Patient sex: F
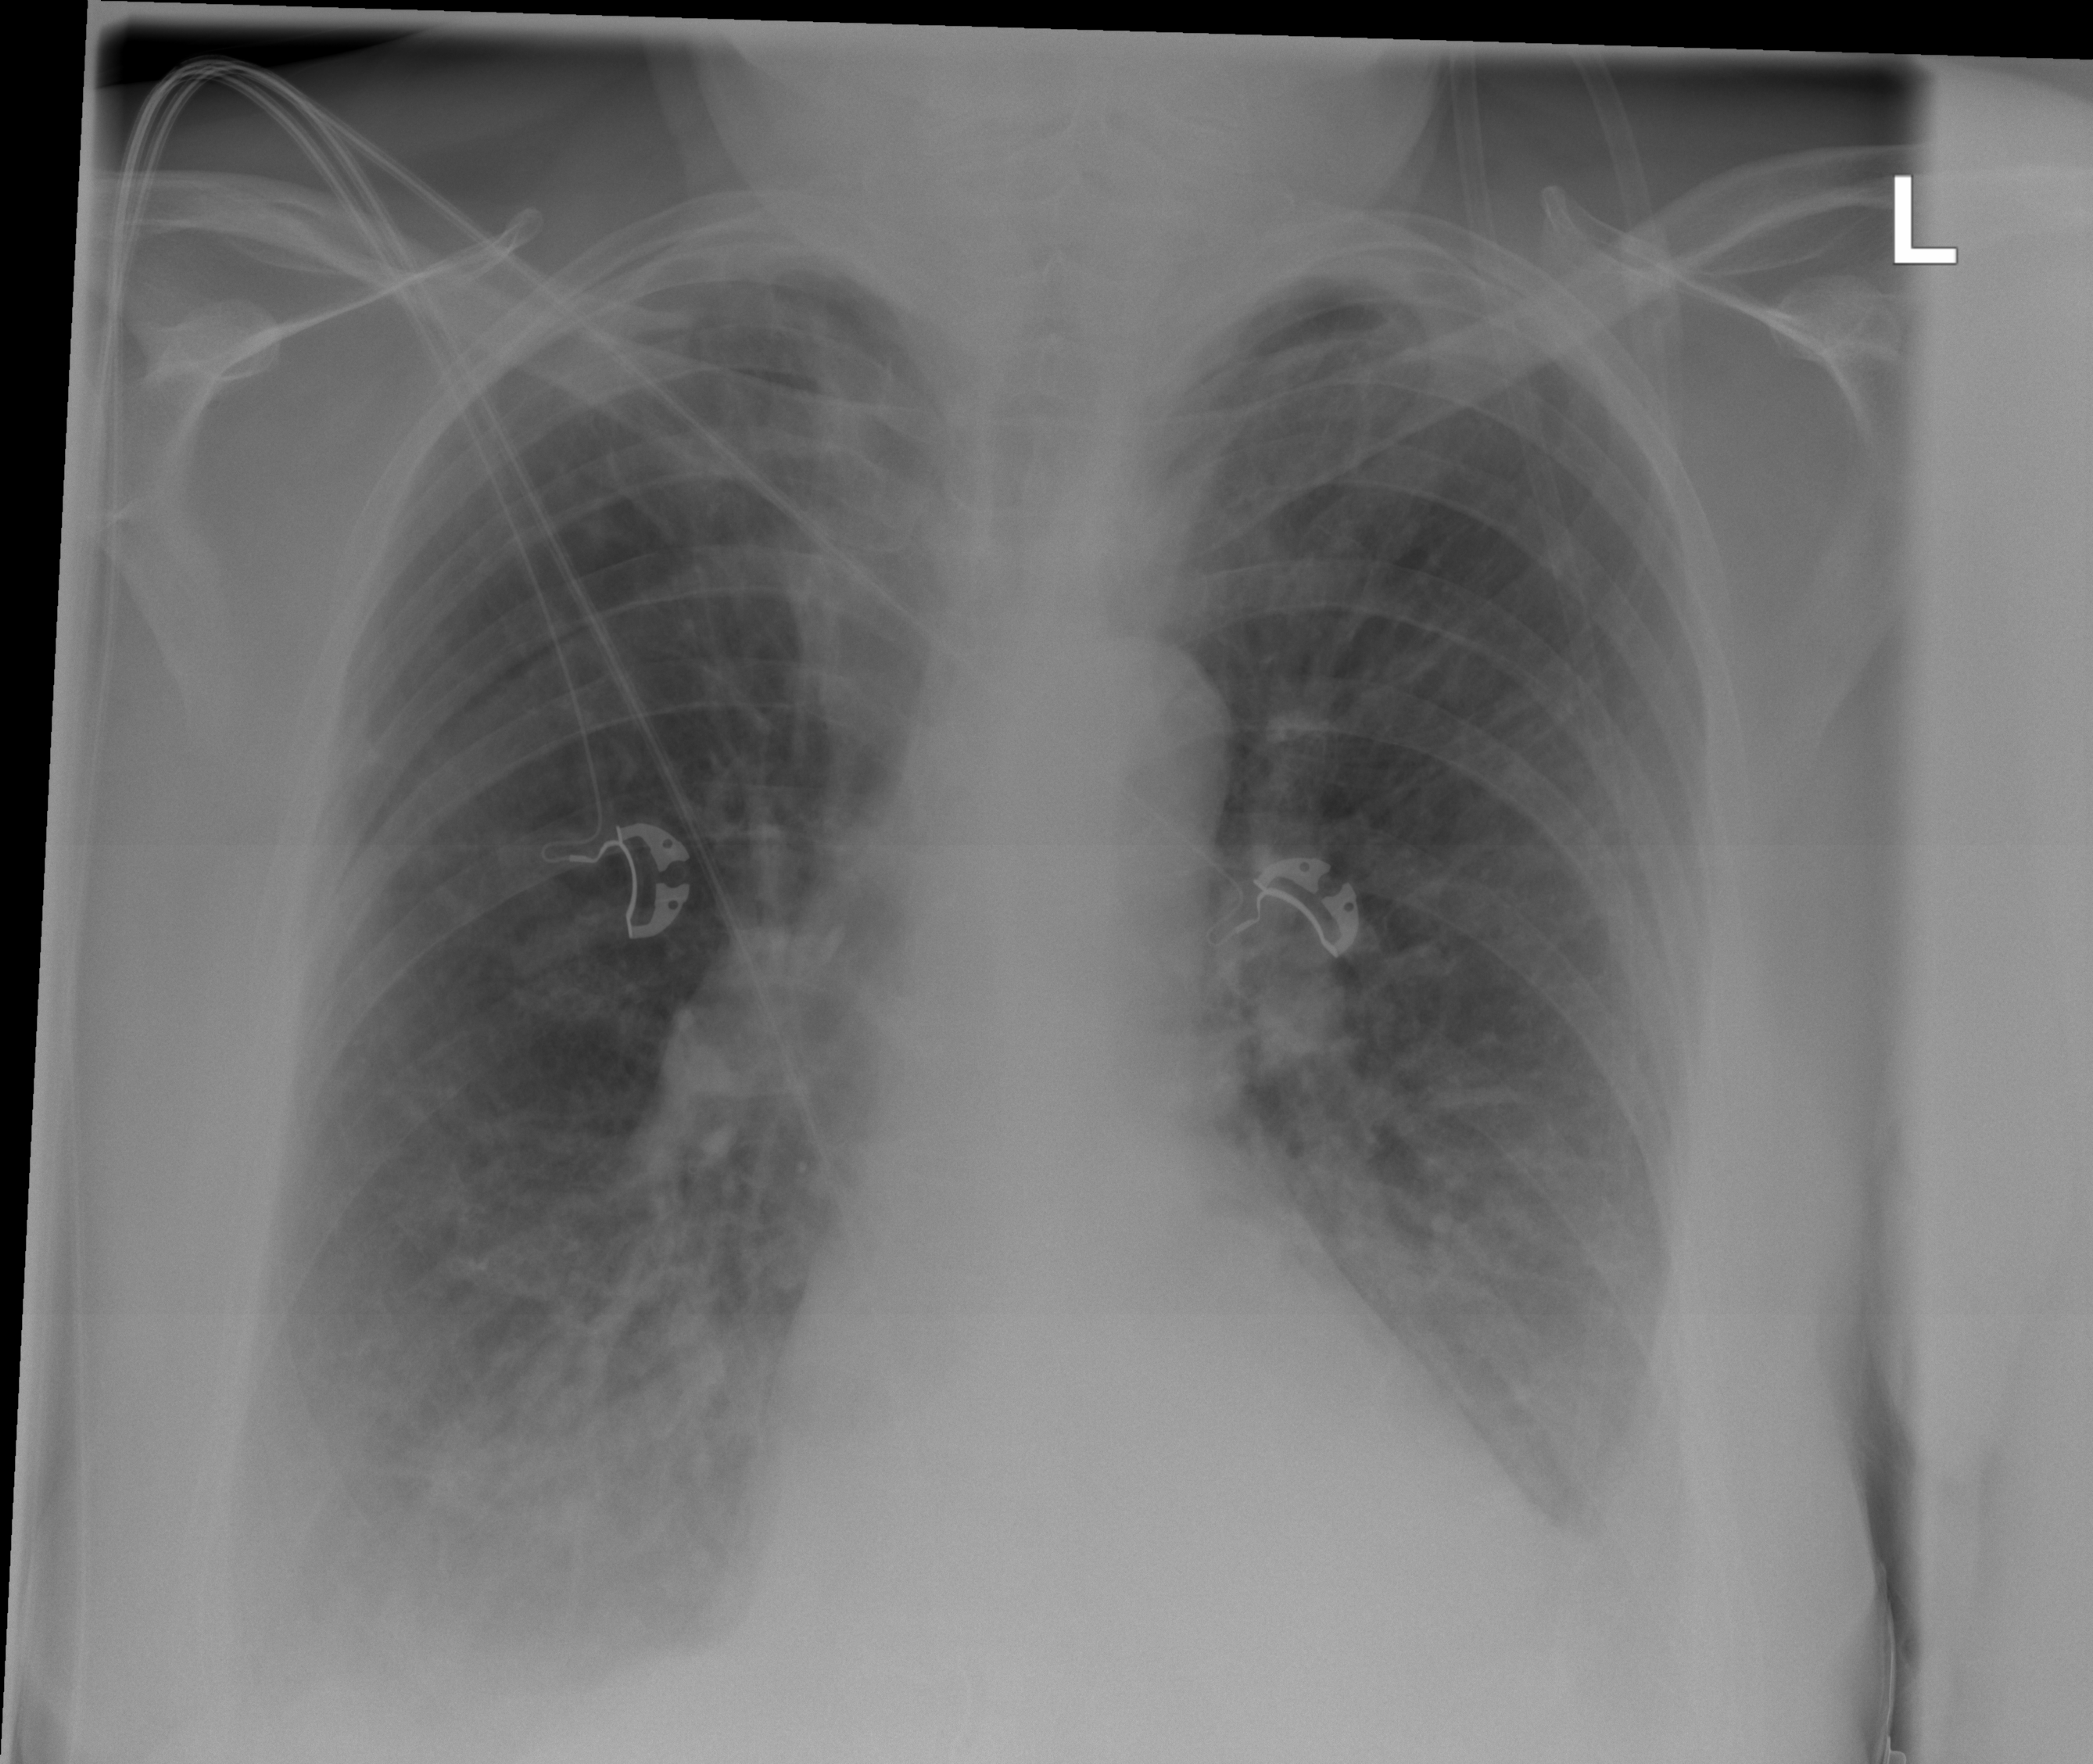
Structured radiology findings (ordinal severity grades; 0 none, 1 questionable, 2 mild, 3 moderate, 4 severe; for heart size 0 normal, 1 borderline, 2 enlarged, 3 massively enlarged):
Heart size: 0
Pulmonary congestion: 2
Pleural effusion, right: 2
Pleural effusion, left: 2
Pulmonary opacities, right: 2
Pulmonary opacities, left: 2
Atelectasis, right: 0
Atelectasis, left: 0